Interaction volume radius: 5 \u00c5
Interaction volume height: 30 \u00c5
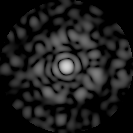
Disorder parameter: 0.8394